Question: Hi I'm a newbie in JS and Crossfilter. I'm using crossfilter with my data ('.csv' file) and retrieved distinct values in a column using
'''
var scoreDim = ppr.dimension(function (d) {
return d.score;
});
'''
Also I could get the counts for each value using
'''
var scoreDimGroup = scoreDim.group().reduceCount();
'''
I could use 'dc.js' to plot the chart and the result looks correct. But how do I retrieve the values in 'scoreDim' and 'scoreDimGroup' so that I can use it for further processing in my code. When I look at the object using a debugger, I could see a bunch of functions but could not see the actual values contained in the objects.

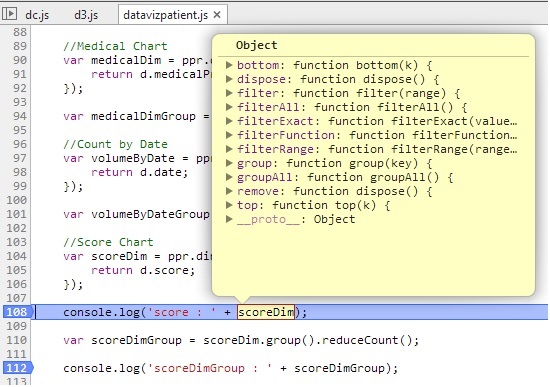
Answer: '''
scoreDim.top(Infinity)
'''
will retrieve the records.
'''
scoreDimGroup.top(Infinity)
'''
will retrieve the groups (key-value pairs of the dimension value and the count).
Generally, this kind of thing is covered well in the <URL>.